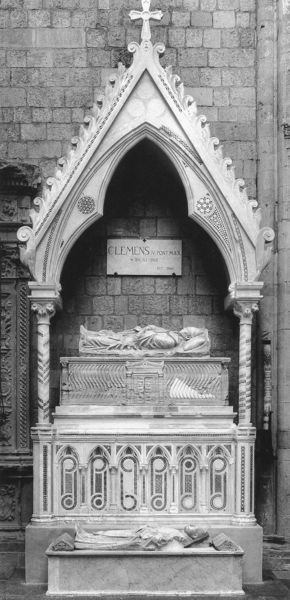
Titel: Grabmal Papst Clemens’ IV.
Künstler: Pietro di Oderisio
Standort: Viterbo, S. Francesco (EU - I - Latium)
Schlagwörter: marmor, säulen, muster, ornament, wand, stein, tot, figur, kind, statue, mauer, klein, bischof, papst, tafel, schild, kreuz, religion, tote, grab, jesus, ädikula, sarkophag, verona, clemens, scaliger, stuaute